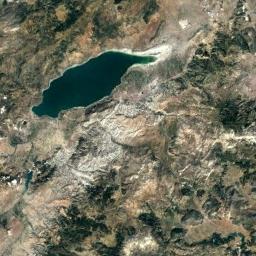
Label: lake